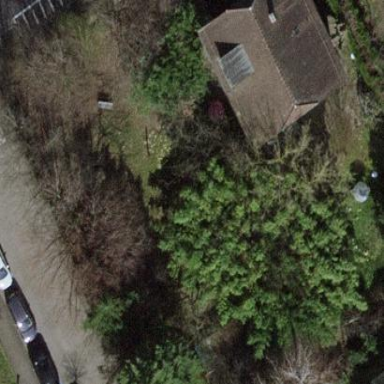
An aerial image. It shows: Garden surrounded by fence.